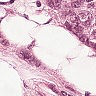
Metastatic tissue present: yes